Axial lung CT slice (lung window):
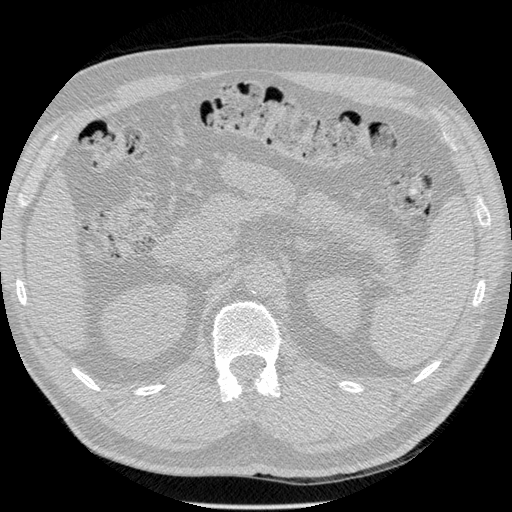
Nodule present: no